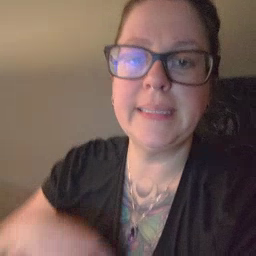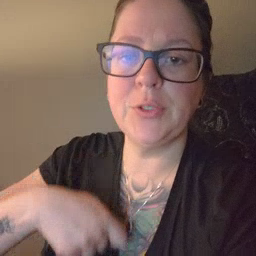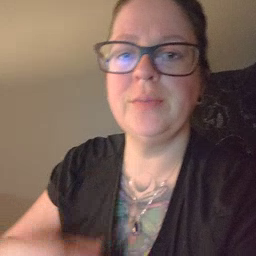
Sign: zipper